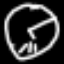
Label: clock